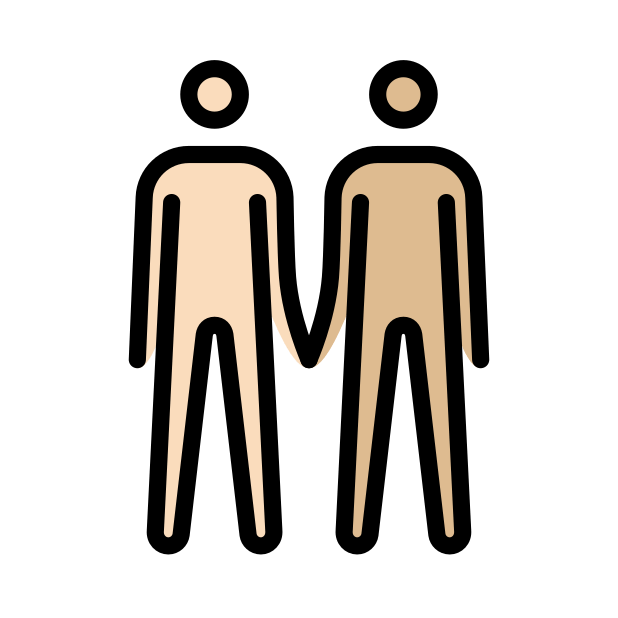
men holding hands: light skin tone, medium-light skin tone